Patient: sex F, age 78
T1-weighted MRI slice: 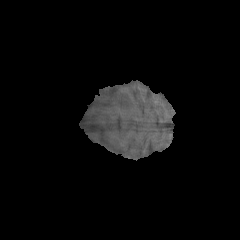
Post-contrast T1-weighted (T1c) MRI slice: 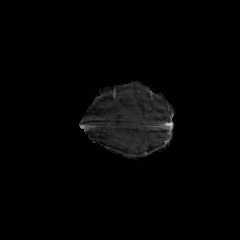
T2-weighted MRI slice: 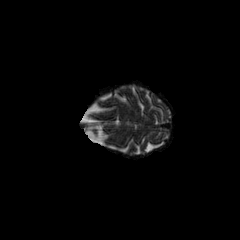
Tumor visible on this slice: no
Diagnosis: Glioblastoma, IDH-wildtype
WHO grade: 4